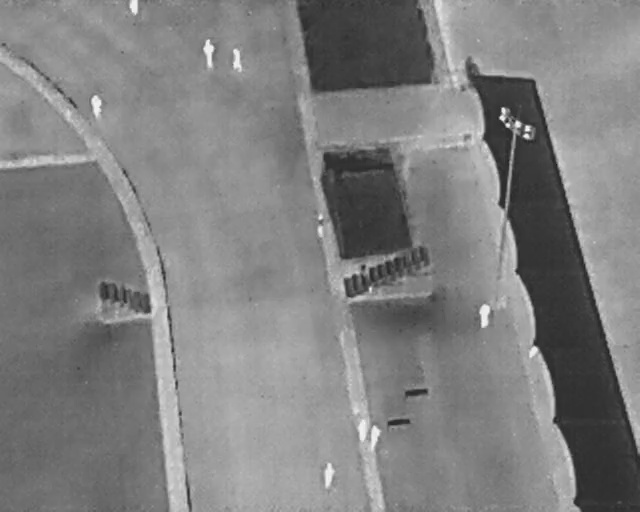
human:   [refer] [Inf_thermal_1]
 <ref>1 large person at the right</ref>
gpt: <box>[[73, 60, 77, 63, 2]]</box>

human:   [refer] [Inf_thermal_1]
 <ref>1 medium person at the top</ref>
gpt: <box>[[35, 10, 38, 12, 2]]</box>

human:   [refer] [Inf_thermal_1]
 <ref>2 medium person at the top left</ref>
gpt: <box>[[19, 0, 22, 2, 2], [13, 19, 16, 21, 2]]</box>

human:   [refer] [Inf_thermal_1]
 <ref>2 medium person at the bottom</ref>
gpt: <box>[[56, 84, 60, 86, 2], [54, 83, 58, 85, 2]]</box>

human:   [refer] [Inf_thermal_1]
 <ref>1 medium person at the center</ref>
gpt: <box>[[48, 42, 51, 44, 2]]</box>